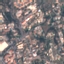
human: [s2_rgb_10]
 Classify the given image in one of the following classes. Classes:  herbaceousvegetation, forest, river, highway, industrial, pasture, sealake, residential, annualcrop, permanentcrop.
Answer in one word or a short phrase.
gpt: Residential